Field crop: tomato
Growth stage: 2
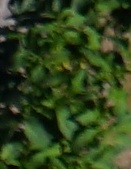
Species: tomato